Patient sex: M
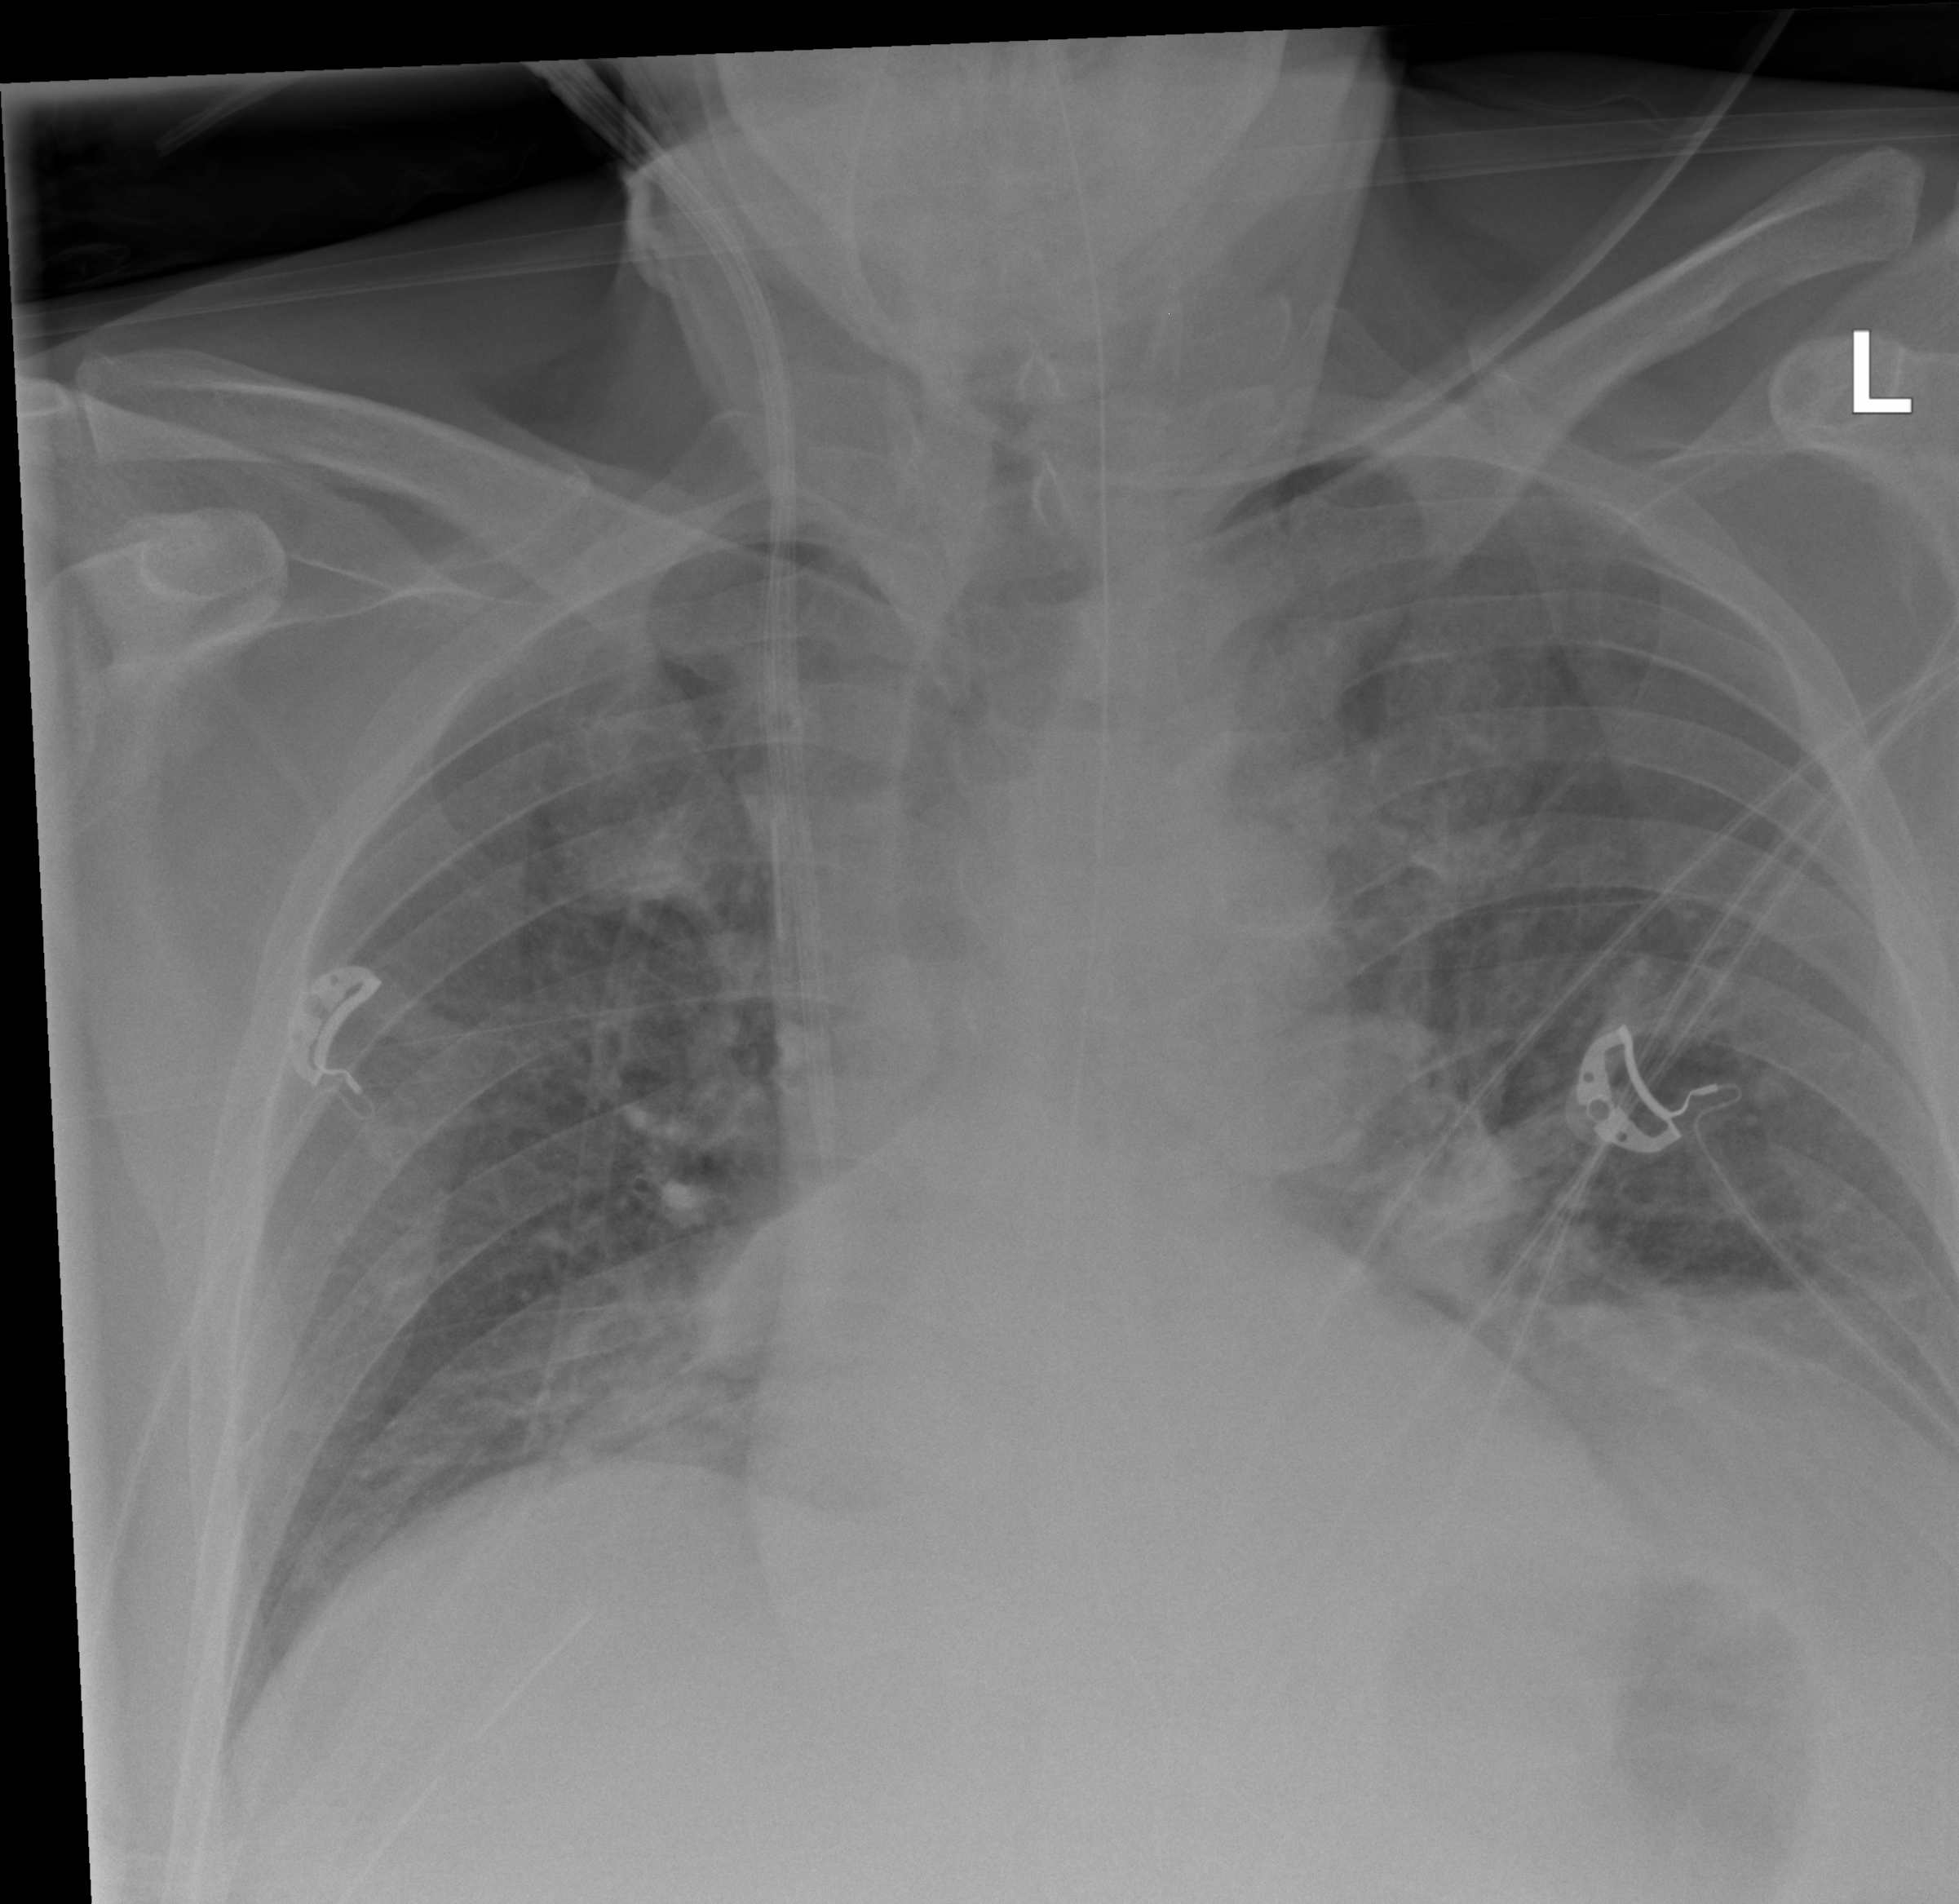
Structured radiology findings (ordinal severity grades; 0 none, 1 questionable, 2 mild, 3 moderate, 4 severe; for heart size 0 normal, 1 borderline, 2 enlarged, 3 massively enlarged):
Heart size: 0
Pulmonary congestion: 2
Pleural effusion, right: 0
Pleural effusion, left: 2
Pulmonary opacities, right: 2
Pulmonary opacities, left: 2
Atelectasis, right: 2
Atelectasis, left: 2